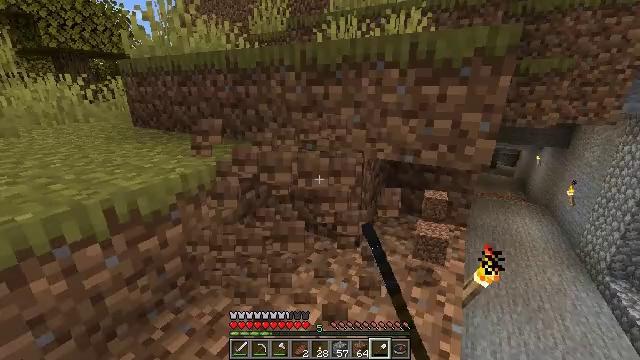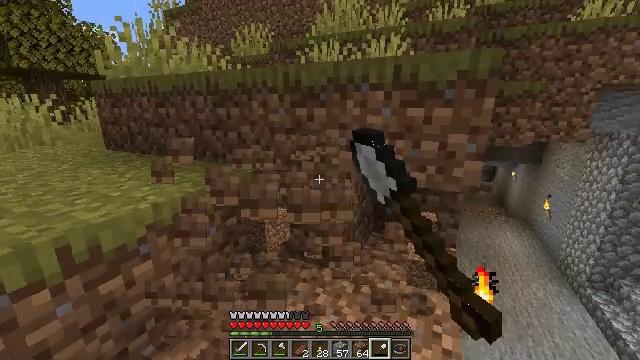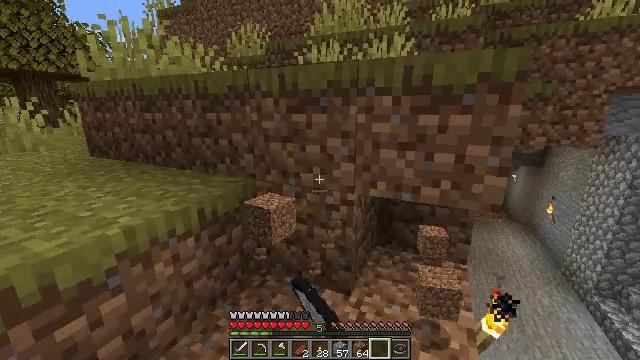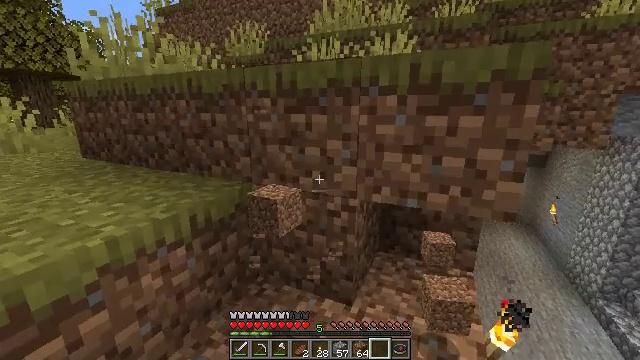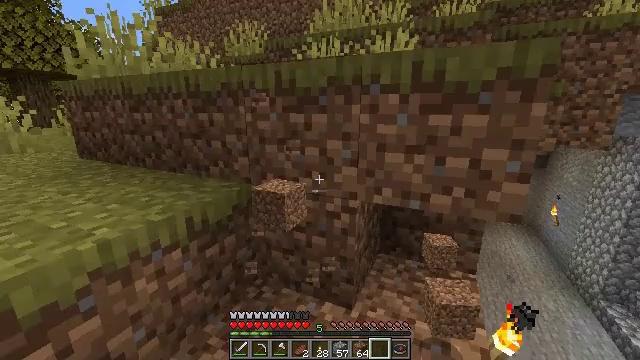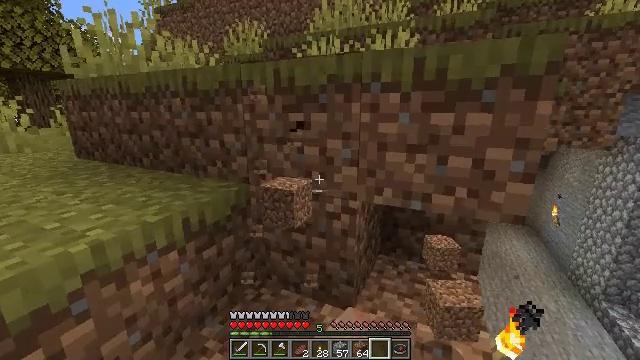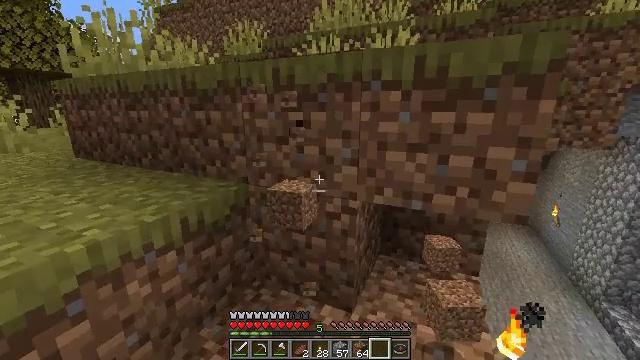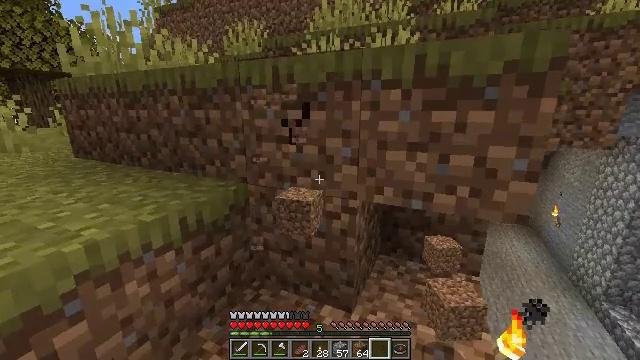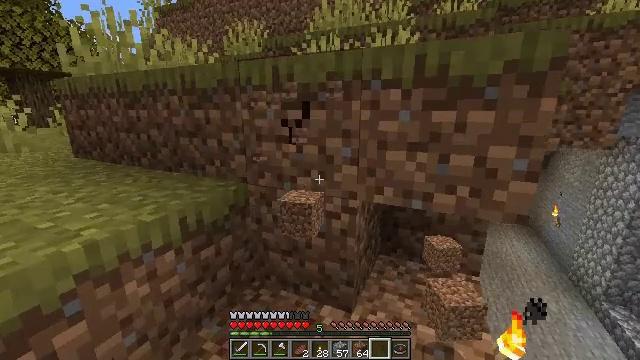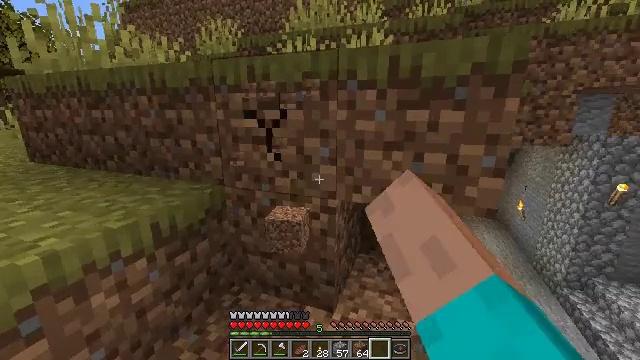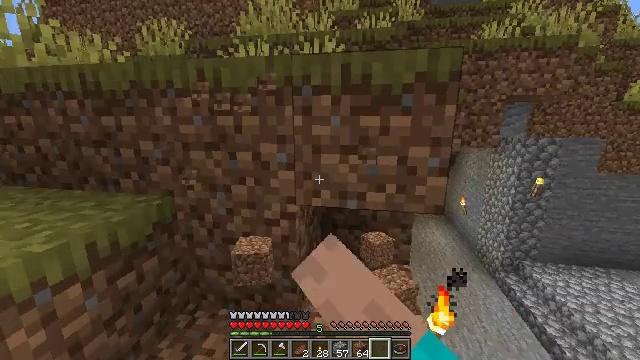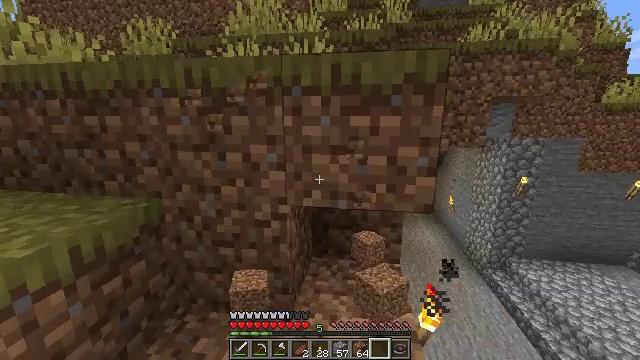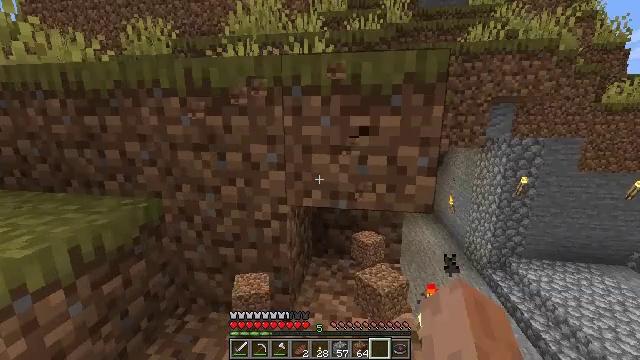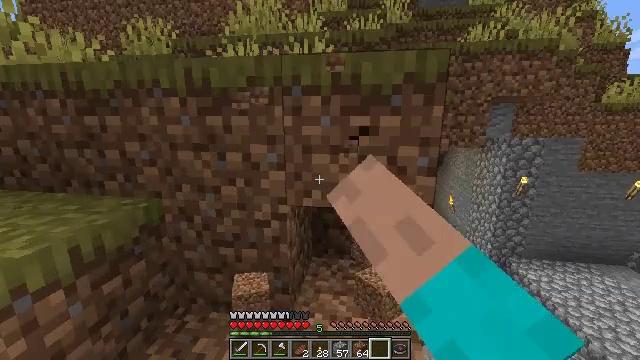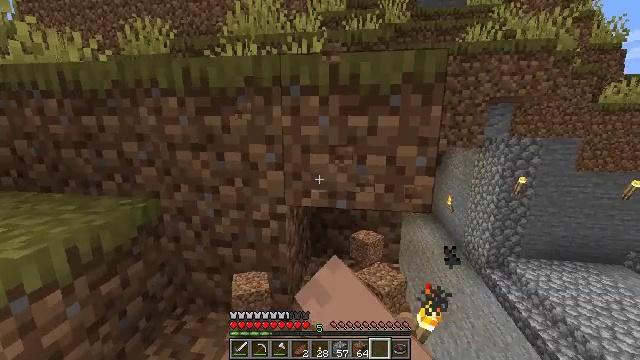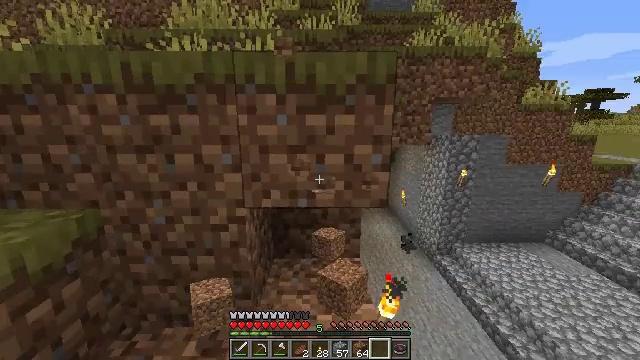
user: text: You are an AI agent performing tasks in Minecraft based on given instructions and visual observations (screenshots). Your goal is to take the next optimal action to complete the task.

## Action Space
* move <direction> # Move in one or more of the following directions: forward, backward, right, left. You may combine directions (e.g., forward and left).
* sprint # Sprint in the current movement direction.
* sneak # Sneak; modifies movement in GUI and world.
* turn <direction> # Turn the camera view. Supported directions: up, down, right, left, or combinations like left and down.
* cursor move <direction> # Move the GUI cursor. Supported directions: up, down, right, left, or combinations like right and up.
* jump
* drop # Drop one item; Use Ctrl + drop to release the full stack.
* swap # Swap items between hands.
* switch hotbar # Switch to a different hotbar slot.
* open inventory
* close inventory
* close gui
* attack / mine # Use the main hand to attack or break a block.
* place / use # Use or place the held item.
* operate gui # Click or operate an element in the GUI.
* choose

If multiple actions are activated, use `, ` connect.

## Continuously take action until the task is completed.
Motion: motion action
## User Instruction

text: Break the cobblestone stairs for materials.
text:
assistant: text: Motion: move forward, turn right and up, attack / mine
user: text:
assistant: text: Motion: move forward, attack / mine
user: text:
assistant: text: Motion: attack / mine
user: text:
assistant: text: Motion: attack / mine
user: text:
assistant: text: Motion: attack / mine
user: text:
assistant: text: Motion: attack / mine
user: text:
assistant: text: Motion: attack / mine
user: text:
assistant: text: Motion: attack / mine
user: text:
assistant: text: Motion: turn right, attack / mine
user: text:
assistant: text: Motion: turn right and up, attack / mine
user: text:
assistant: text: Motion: turn right, attack / mine
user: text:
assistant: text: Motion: attack / mine
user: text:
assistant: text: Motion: attack / mine
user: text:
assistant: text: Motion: no_op
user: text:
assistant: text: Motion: turn right
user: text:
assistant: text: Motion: turn right
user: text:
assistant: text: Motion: turn right
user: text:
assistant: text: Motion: turn right
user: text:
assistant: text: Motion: turn right
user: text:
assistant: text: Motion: turn right and up
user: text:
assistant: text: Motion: turn right
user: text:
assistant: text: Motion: turn right
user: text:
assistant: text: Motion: turn right
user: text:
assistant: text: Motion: turn right
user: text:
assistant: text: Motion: turn left and down
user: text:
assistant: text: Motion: turn left and down
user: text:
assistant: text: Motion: turn left and down
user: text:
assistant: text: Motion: turn left and down
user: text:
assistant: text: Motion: turn left
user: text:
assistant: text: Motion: move forward